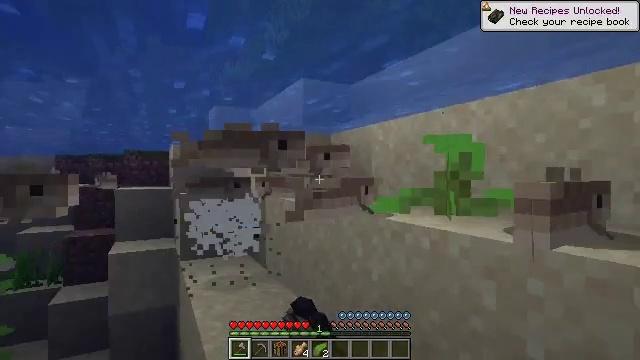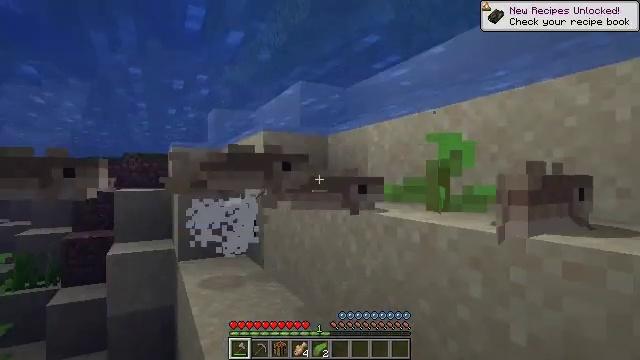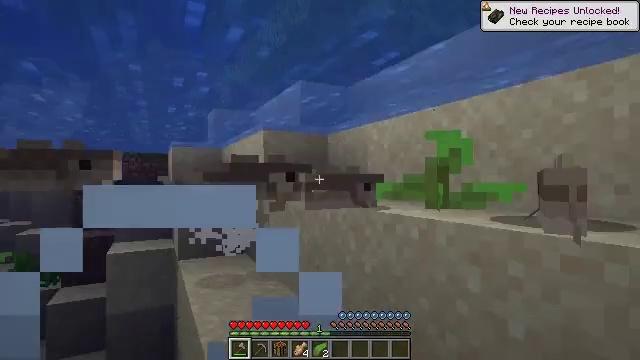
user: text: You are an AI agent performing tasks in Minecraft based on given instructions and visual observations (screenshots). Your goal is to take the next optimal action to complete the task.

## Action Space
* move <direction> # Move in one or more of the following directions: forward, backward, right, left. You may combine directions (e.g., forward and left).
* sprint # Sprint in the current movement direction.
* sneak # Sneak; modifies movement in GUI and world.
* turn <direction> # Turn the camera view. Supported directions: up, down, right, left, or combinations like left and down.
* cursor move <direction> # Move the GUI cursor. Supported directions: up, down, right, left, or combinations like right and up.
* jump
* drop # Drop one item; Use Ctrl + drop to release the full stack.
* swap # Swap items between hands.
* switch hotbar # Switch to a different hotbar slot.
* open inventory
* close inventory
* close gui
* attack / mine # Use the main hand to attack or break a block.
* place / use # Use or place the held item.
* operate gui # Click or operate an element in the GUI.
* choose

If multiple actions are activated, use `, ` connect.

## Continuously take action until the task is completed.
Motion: motion action
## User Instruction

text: Collect kelp by swimming through it.
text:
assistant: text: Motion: move forward
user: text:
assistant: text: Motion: move forward
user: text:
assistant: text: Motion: no_op